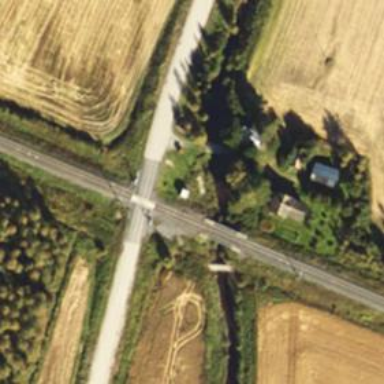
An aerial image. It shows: Level crossing with both lights and saltire in place.